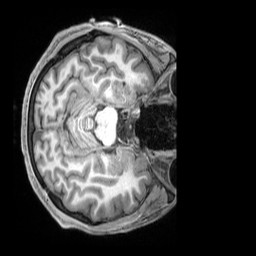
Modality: T1w
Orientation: axial
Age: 24
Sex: male
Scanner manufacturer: siemens
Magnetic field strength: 3 T
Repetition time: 2.3 s
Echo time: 0.00229 s